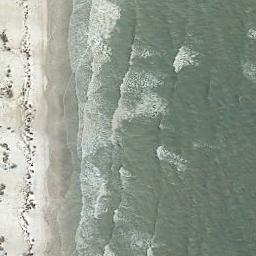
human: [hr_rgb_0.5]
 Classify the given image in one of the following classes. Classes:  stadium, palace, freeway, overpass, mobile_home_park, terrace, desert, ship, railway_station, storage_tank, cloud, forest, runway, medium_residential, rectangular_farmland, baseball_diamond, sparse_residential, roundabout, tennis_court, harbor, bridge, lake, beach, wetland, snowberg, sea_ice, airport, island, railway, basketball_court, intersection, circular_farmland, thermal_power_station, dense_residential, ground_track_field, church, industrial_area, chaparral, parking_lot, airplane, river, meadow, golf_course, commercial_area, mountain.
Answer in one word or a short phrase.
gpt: beach